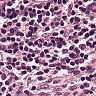
Metastatic tissue present: no